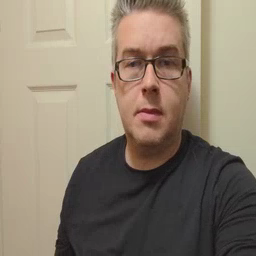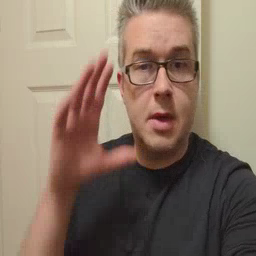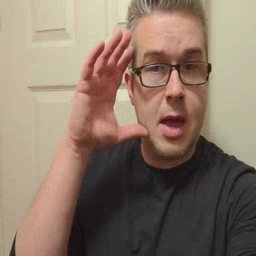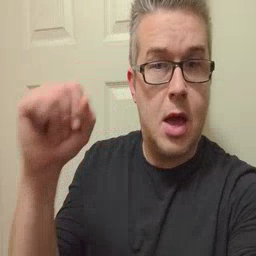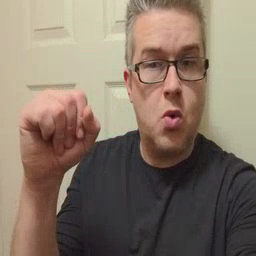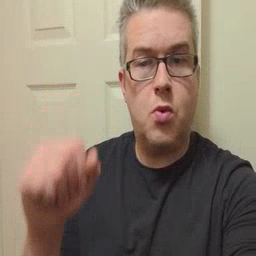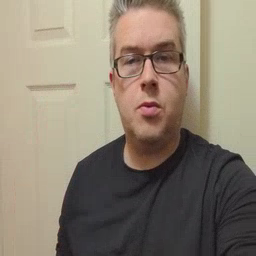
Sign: loud